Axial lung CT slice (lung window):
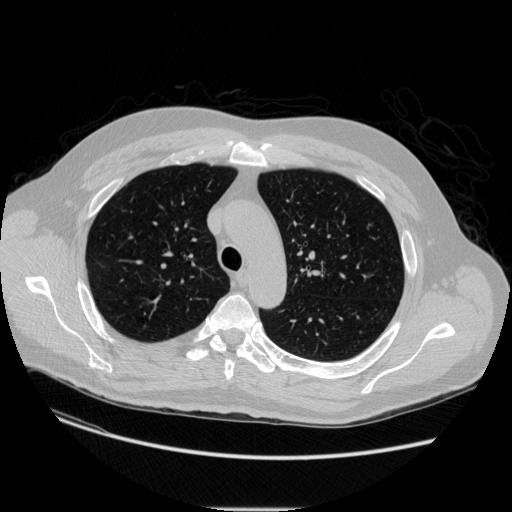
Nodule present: no